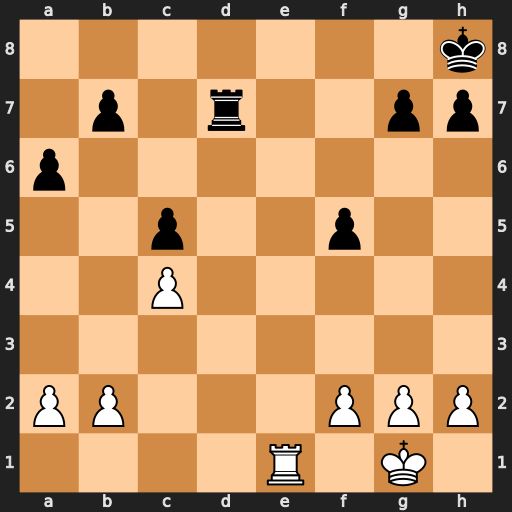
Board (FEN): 7k/1p1r2pp/p7/2p2p2/2P5/8/PP3PPP/4R1K1
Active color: w
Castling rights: -
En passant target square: -
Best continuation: Re8#